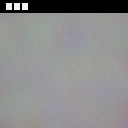
Screen state: on